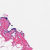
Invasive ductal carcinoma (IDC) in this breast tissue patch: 0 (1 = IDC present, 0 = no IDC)